Field crop: maize
Growth stage: 1
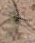
Species: salsola